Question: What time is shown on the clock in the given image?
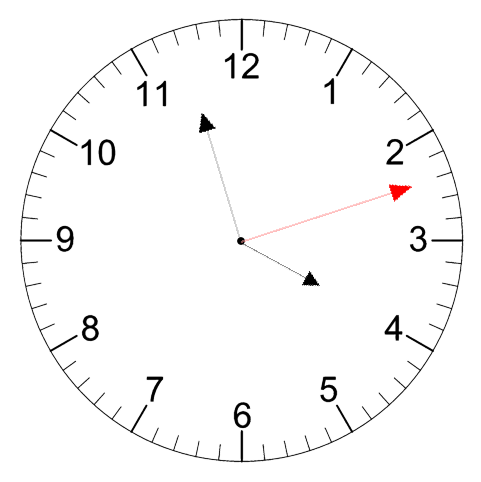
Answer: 03:57:12